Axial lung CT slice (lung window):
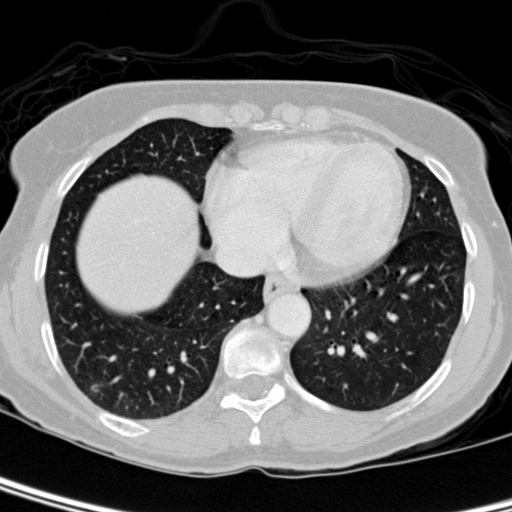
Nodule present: yes
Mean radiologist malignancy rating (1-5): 3